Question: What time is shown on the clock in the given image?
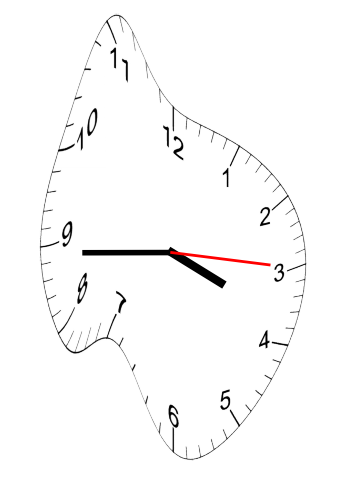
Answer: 03:44:15